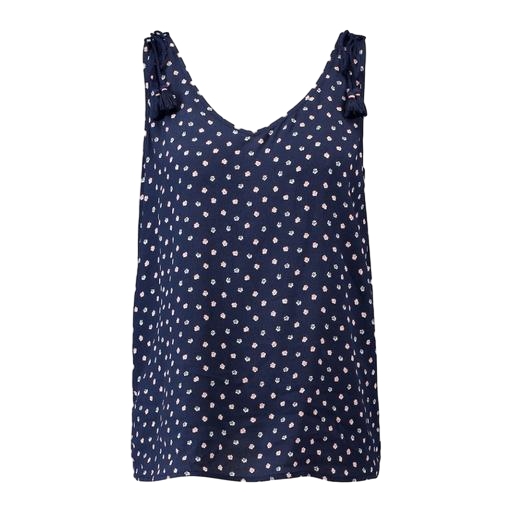
navy spot pleat front top, blue polka-dot top, blue relaxed dotted top, white background